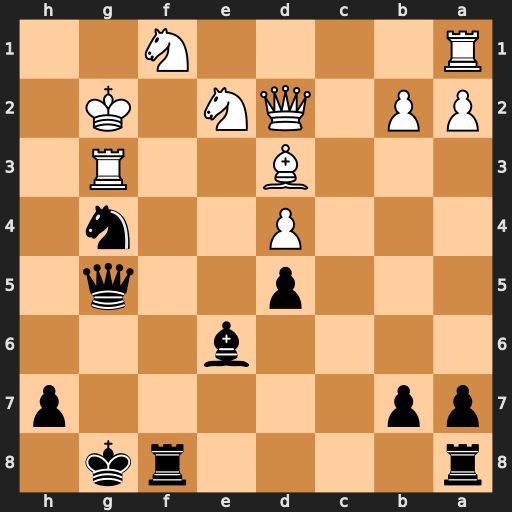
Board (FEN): r4rk1/pp5p/4b3/3p2q1/3P2n1/3B2R1/PP1QN1K1/R4N2
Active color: b
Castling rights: -
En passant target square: -
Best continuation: Rf2+ Kg1 Rxf1+ Rxf1 Qxd2